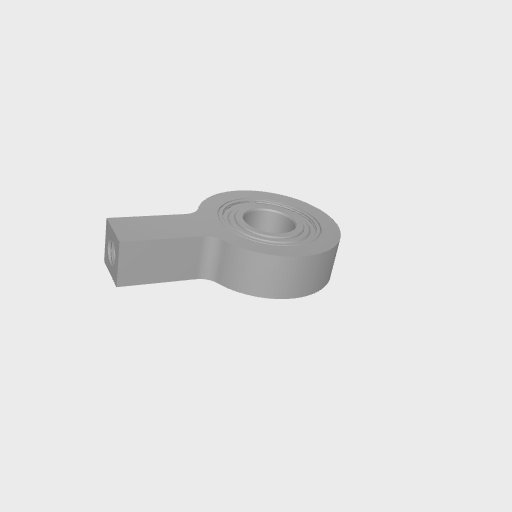
Part: Side1Post1Bore8PillowBlock